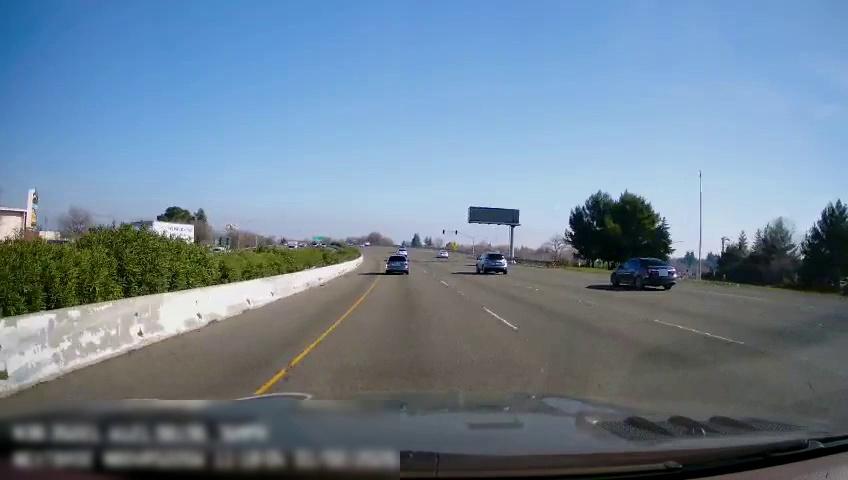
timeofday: Day
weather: Sunny
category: Drivable Space
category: Vehicles | Car
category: Vehicles | Truck
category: Vehicles | SUV
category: Vehicles | Car
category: Vehicles | SUV
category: Lanes | Current Lane
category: Lanes | Current Lane
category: Lanes | Alternate Lane
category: Lanes | Alternate Lane